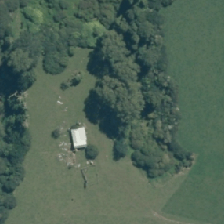
Land cover: herbaceous_freshwater_vege